Field crop: maize
Growth stage: 2
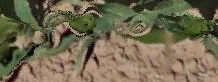
Species: maize